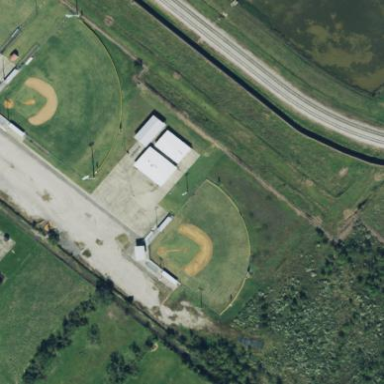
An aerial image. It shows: Baseball pitch for leisure land.